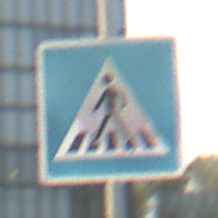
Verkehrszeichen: FussgaengerueberwegRechts
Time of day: SunriseSunset
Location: Outdoor (Urban)
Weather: PartlyCloudy
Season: NotSpecified
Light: Natural